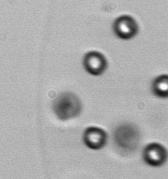
Label: Phaeocystis